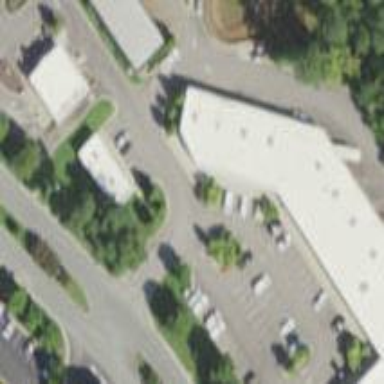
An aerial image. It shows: Commercial area.